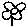
Label: flower